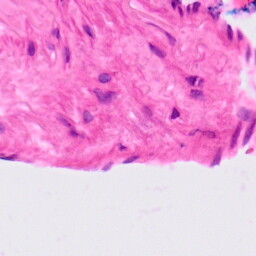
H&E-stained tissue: Lung